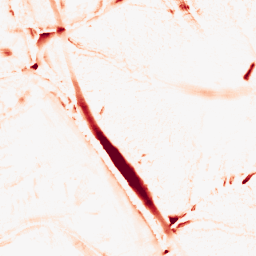
Category: morphological
Decomposition family: tophat
Decomposition parameters: size: 10
mode: white
Upsampling method: bilinear
Upsampling parameters: scale: 2
Upsampling scale: 2